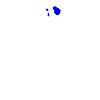
Particle: electron